Field crop: maize
Growth stage: 2
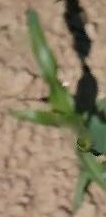
Species: maize